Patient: sex M, age 51
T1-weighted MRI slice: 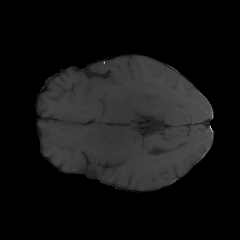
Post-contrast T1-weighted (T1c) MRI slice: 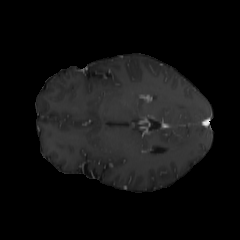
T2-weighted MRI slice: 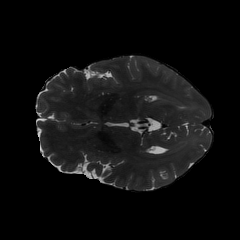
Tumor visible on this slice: no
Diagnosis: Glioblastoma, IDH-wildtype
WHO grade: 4